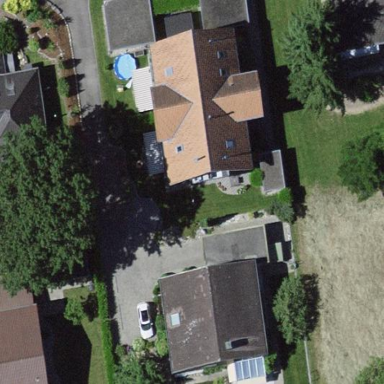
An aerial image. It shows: Residential building.